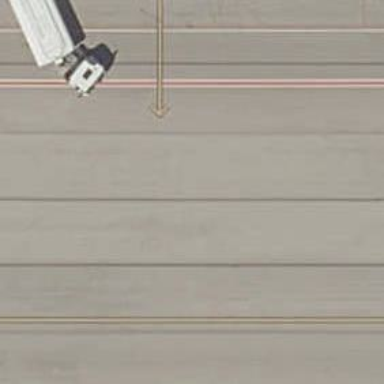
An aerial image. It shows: Airport parking position.